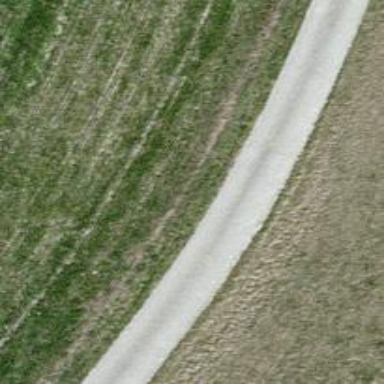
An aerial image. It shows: Paved track road with grade1 track type.